Interaction volume radius: 10 \u00c5
Interaction volume height: 30 \u00c5
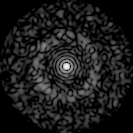
Disorder parameter: 0.8249